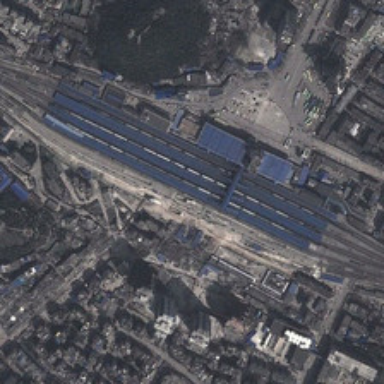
Many buildings are in two sides of a railway station .